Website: macys
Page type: customer-info-address
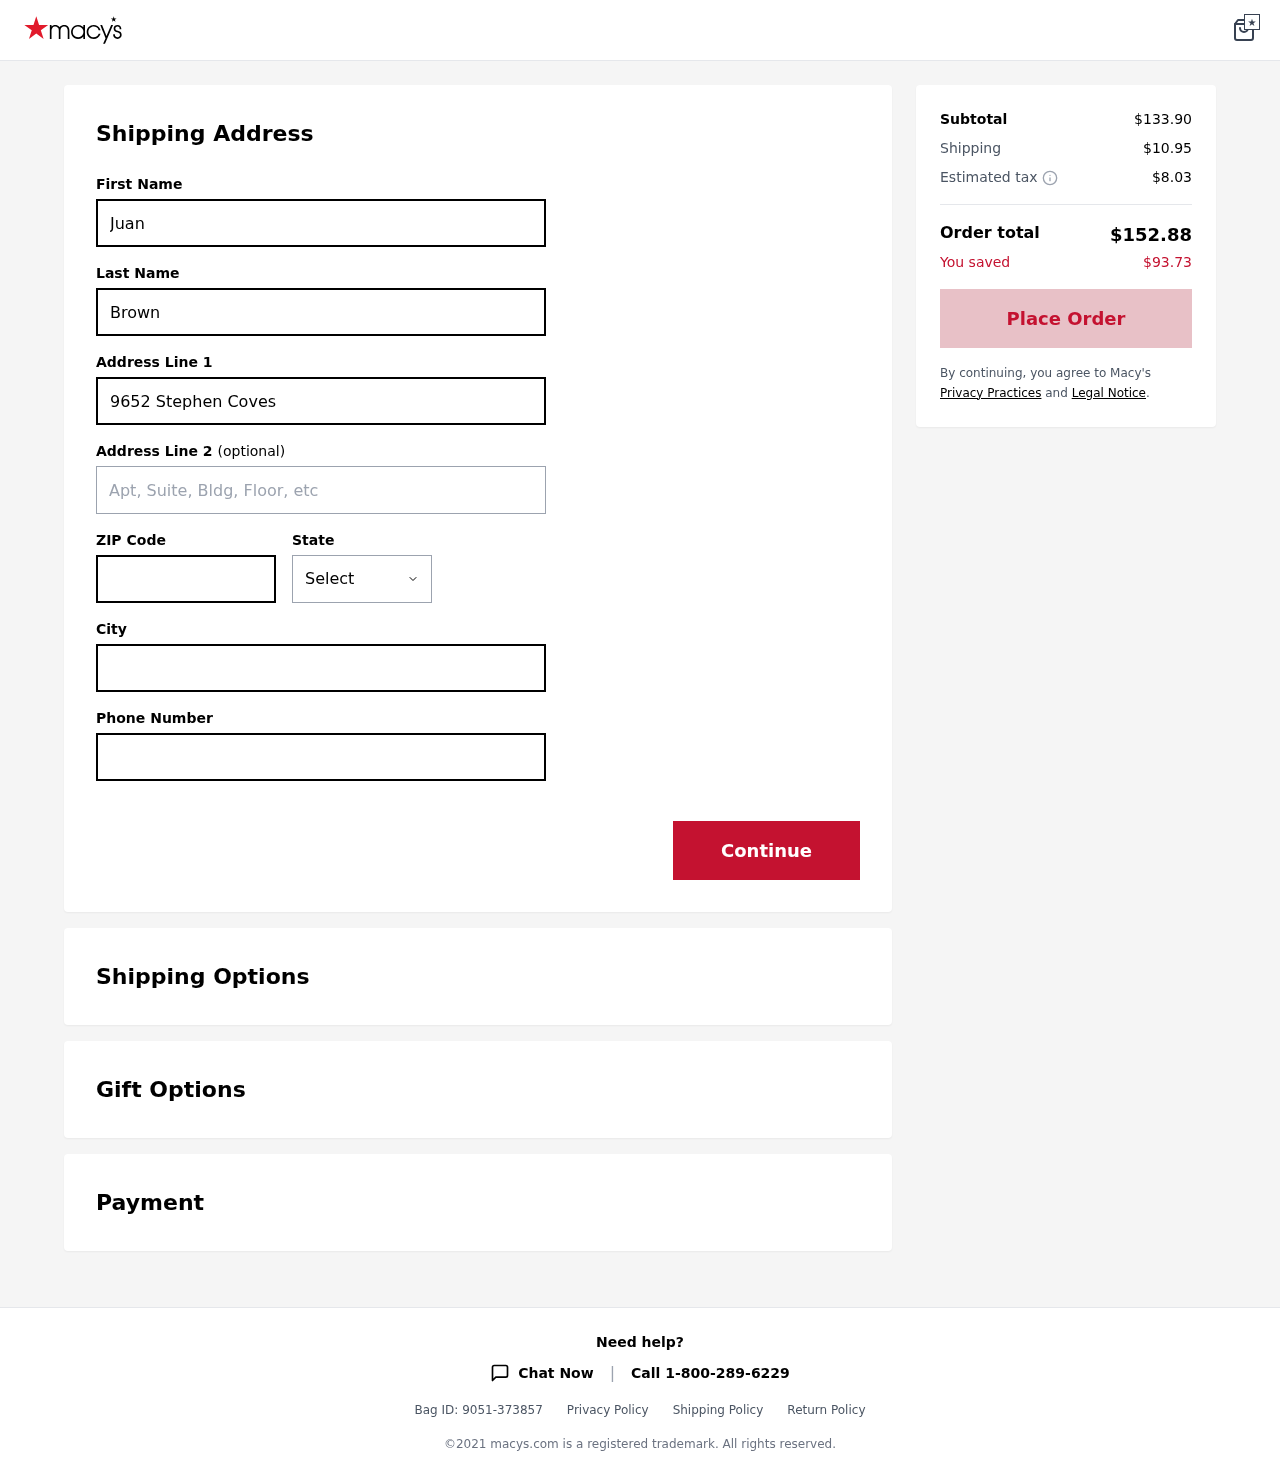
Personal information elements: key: PII_CITY
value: Manuelmouth
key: PII_FIRSTNAME
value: Juan
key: PII_LASTNAME
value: Brown
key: PII_PHONE
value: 3342743706
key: PII_POSTCODE
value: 87420
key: PII_STATE
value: Florida
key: PII_STREET
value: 9652 Stephen Coves
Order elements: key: ORDER_SUBTOTAL
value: $133.90
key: ORDER_SHIPPING_COST
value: $10.95
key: ORDER_TAX
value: $8.03
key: ORDER_TOTAL
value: $152.88
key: ORDER_SAVINGS
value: $93.73